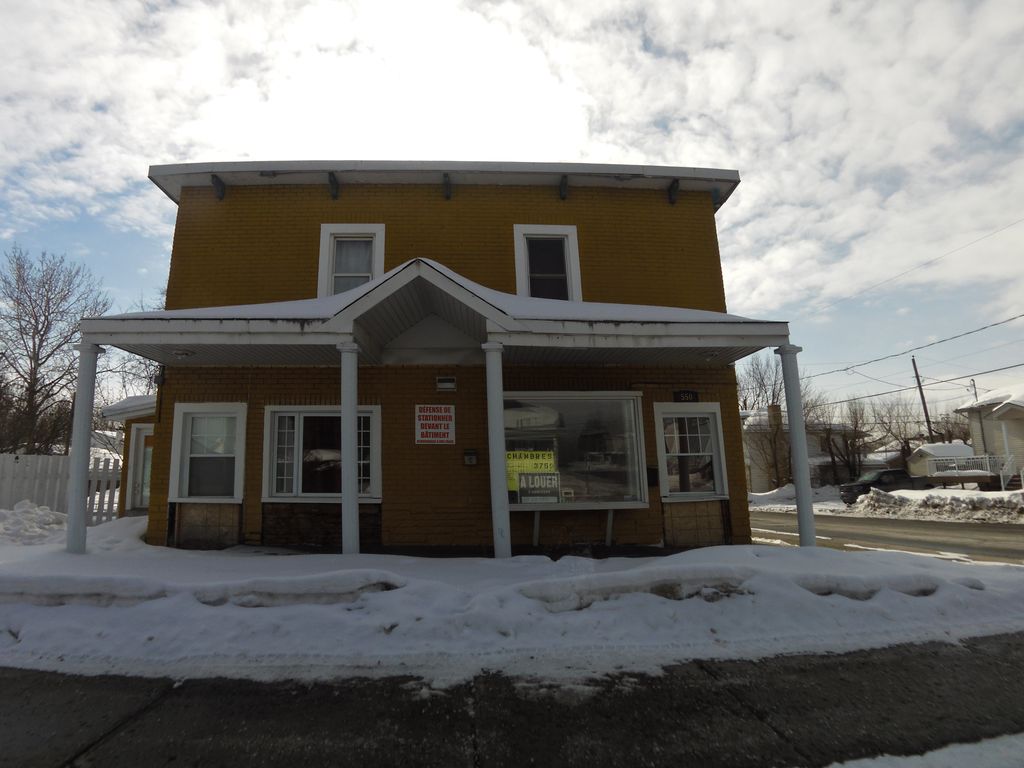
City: ottawa-gatineau